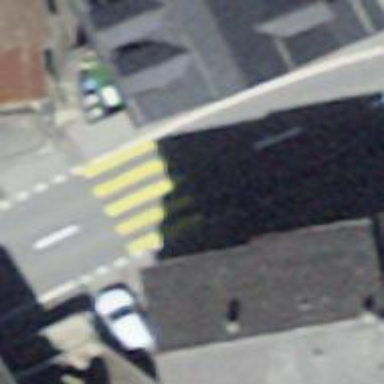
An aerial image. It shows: Marked crossing on footway.